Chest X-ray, PA view. Patient: 62 years old, sex F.
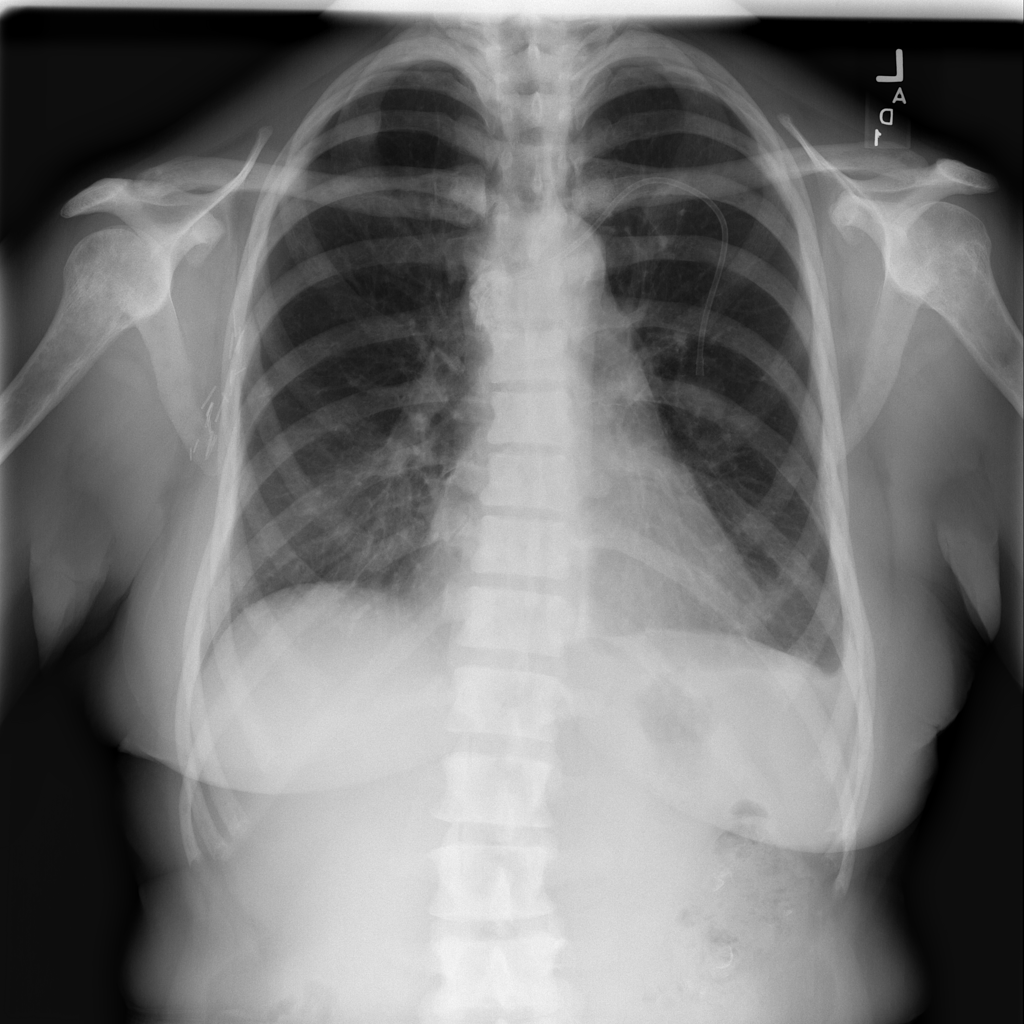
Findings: No Finding